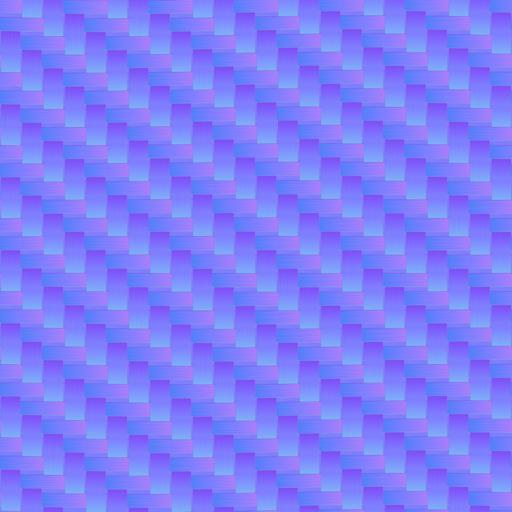
blue fabric plastic white